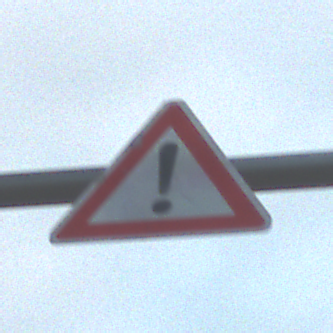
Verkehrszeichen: Gefahrenstelle
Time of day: SunriseSunset
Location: Outdoor (RoadRail)
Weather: PartlyCloudy
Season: NotSpecified
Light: Natural